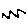
Label: zigzag